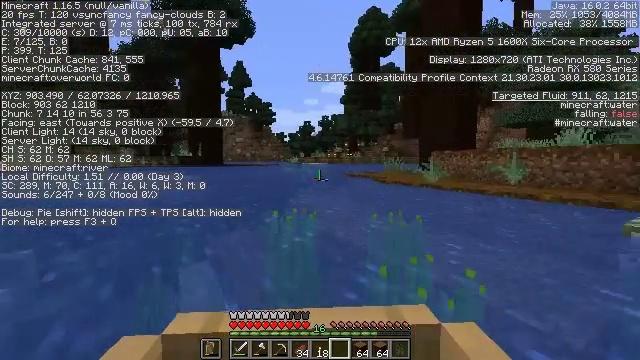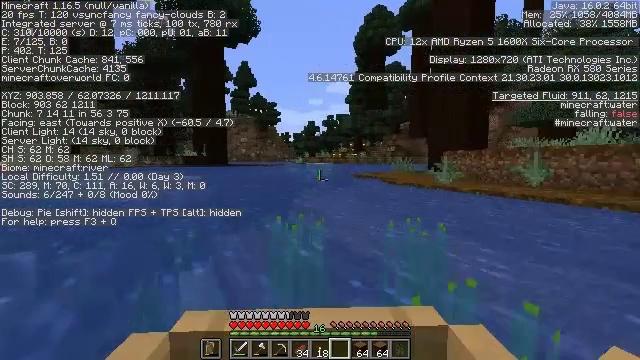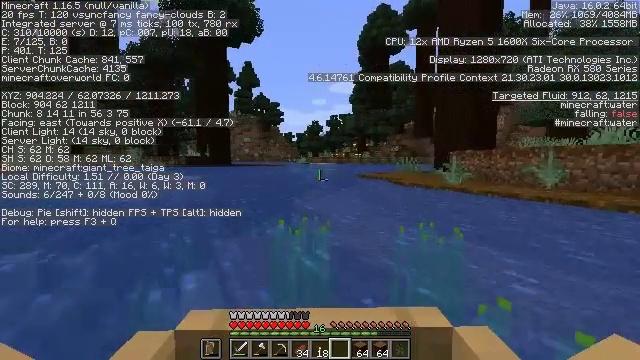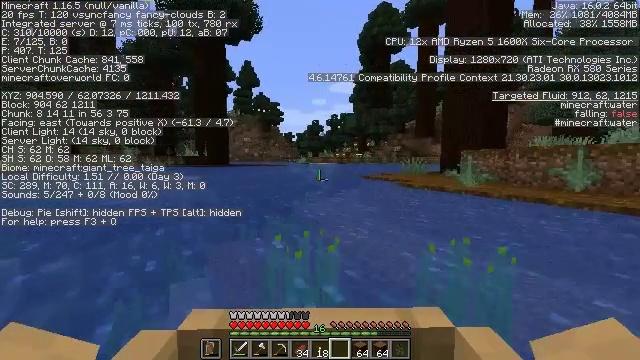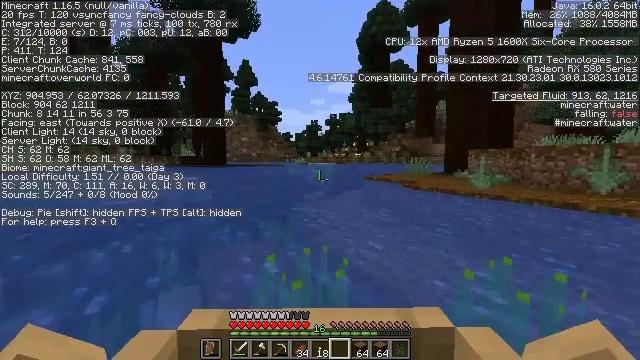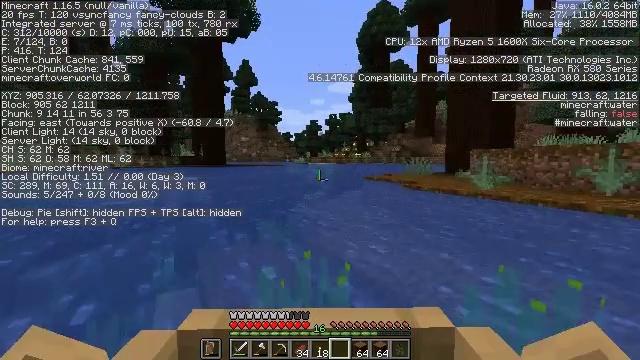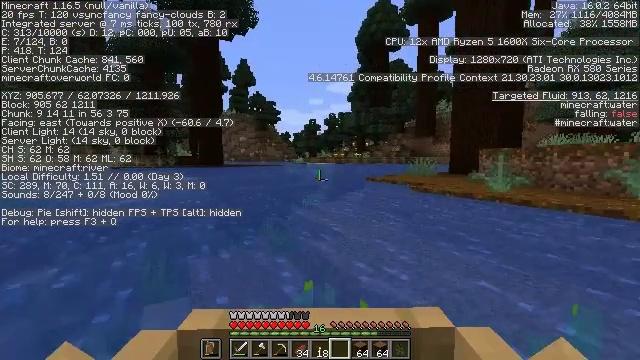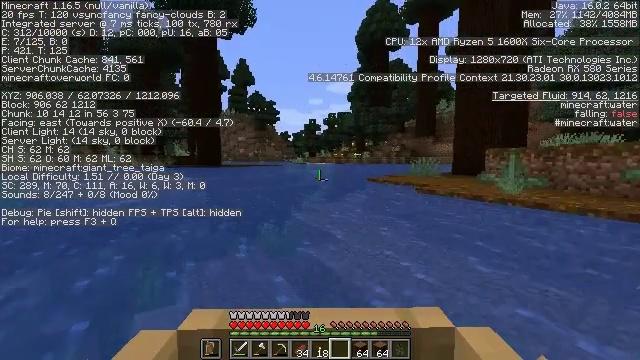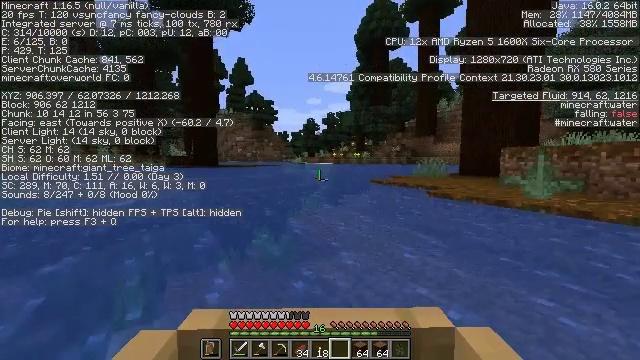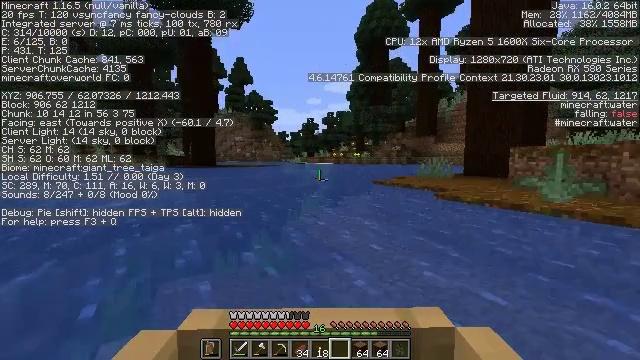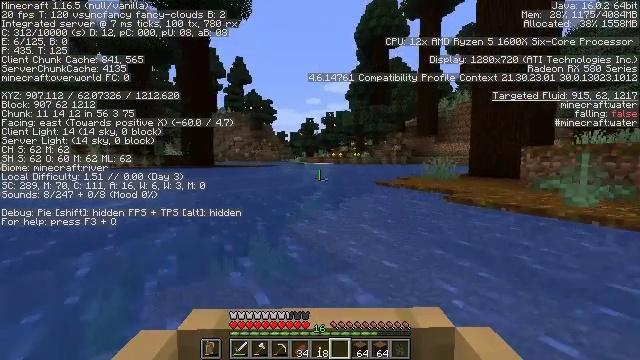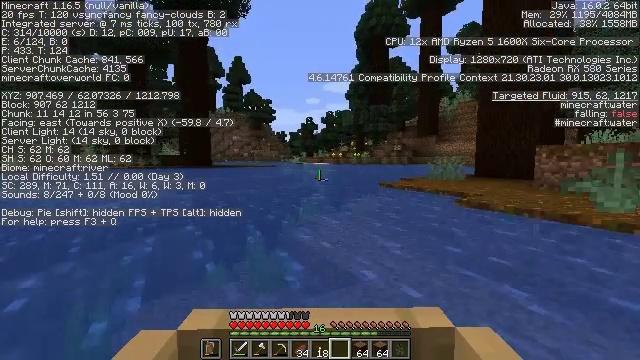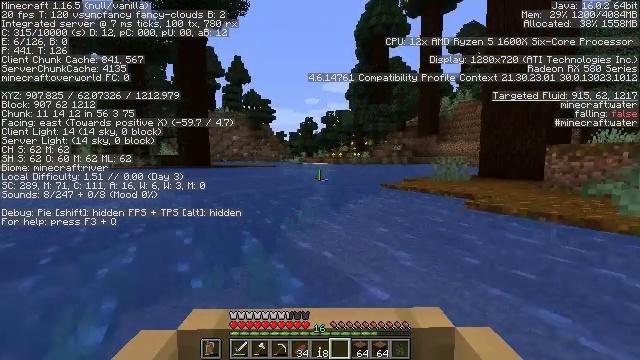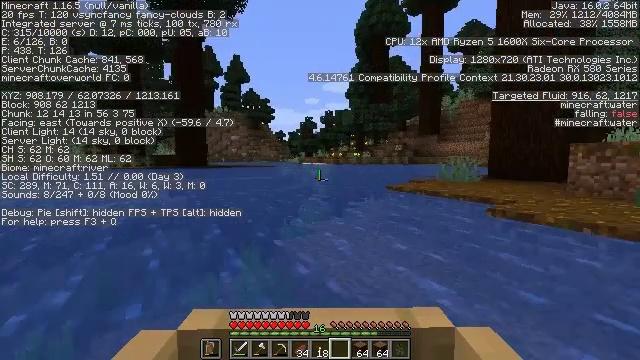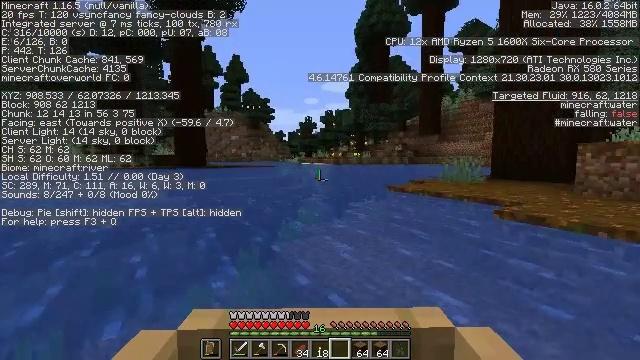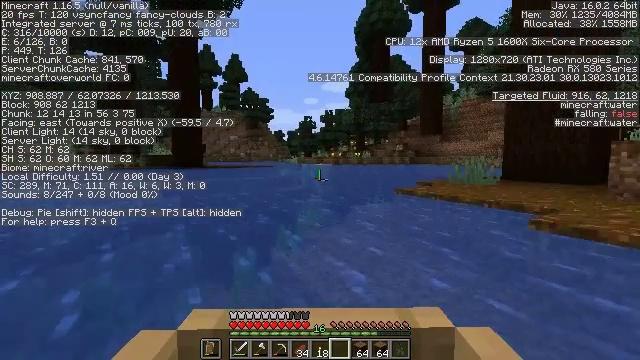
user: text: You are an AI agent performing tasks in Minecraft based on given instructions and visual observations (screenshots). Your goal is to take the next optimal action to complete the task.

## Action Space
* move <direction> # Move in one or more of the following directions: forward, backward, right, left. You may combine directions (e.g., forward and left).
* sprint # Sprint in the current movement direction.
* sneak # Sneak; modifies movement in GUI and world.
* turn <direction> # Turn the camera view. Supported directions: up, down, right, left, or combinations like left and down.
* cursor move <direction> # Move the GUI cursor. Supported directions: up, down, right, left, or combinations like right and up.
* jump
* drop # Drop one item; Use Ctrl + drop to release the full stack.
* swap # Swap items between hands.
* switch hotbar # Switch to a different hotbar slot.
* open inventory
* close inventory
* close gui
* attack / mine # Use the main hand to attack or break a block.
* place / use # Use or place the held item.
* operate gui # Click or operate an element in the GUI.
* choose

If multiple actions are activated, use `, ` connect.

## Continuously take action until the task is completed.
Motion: motion action
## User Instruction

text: Harvest some fern.
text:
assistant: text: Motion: move forward, turn left
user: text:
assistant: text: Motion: move forward
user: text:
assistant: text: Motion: move forward
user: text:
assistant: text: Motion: move forward
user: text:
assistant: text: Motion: move forward
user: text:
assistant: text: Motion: move forward
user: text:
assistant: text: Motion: move forward
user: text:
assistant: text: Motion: move forward
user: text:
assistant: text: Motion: move forward
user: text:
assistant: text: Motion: move forward
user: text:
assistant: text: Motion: move forward
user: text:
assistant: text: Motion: move forward
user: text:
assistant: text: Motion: move forward
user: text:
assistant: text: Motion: move forward
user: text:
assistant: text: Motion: move forward
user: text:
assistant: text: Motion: move forward
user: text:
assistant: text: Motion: move forward
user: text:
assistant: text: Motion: move forward
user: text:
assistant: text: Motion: move forward
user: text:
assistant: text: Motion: move forward
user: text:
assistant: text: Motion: move forward
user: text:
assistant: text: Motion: move forward
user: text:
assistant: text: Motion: move forward
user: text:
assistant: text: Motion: move forward
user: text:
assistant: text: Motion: move forward
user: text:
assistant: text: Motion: move forward
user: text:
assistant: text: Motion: move forward, turn right
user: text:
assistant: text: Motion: move forward, turn right
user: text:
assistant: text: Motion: move forward, turn right
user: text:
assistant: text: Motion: move forward, turn right